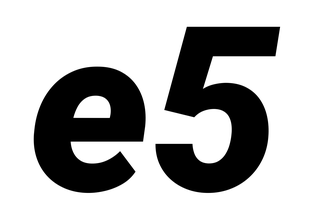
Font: Roboto-Italic_Black_Italic